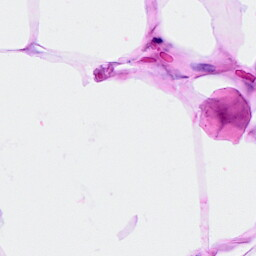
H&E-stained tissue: Breast